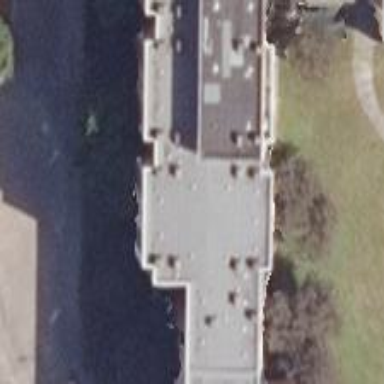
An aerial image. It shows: Apartment building with flat roof.